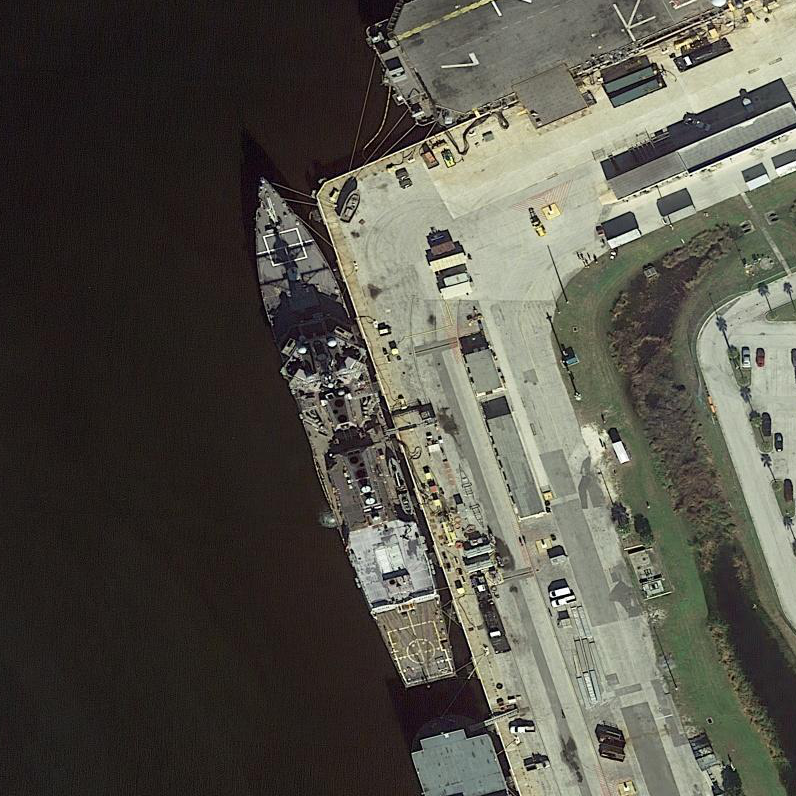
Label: destroyer